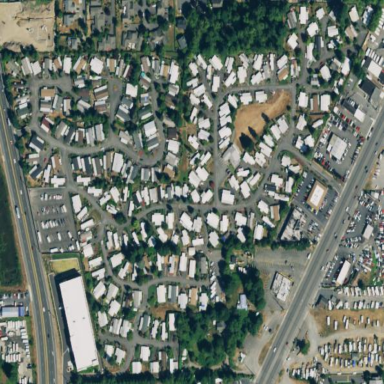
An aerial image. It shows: Residential area designated as trailer park.